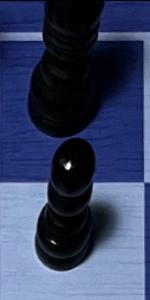
Label: Pawn_Black